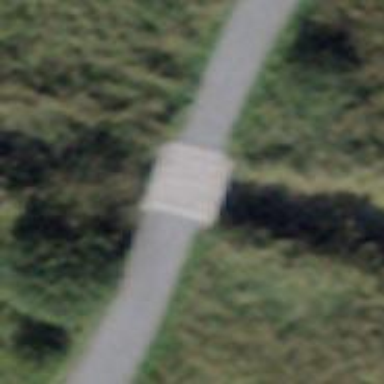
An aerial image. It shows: Track road on bridge with grade 2 track type. It is designated for agricultural use.